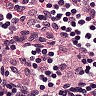
Metastatic tissue present: no